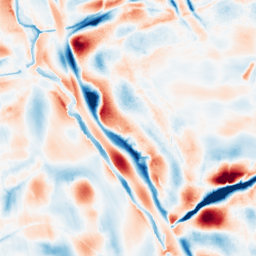
Category: wavelet
Decomposition family: wavelet_biorthogonal
Decomposition parameters: wavelet: bior5.5
level: 5
Upsampling method: sinc_hamming
Upsampling parameters: scale: 2
kernel_size: 4
Upsampling scale: 2